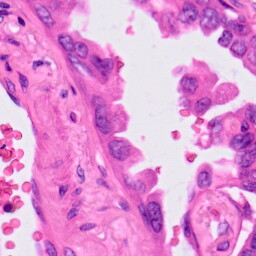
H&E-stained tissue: Lung